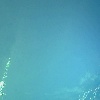
Label: water